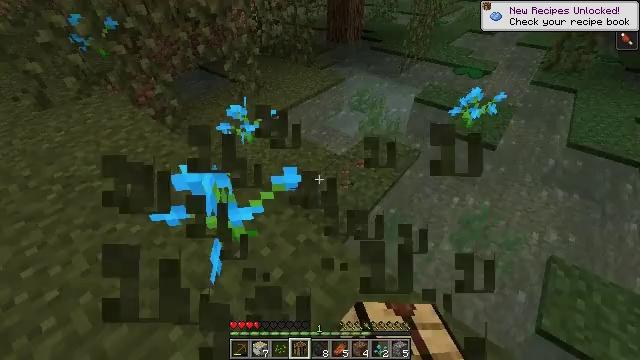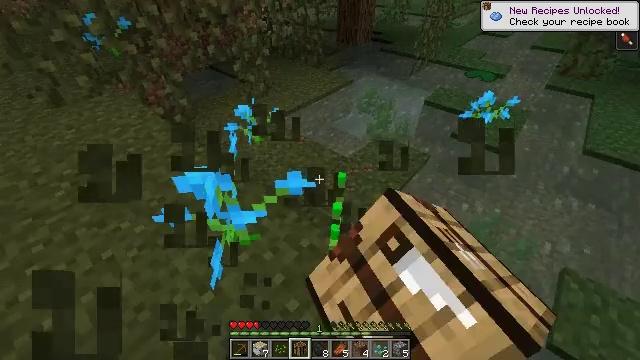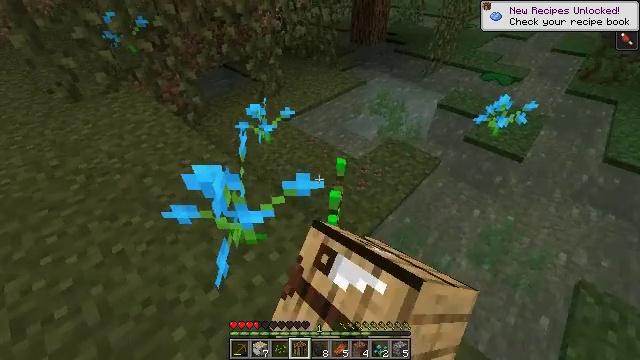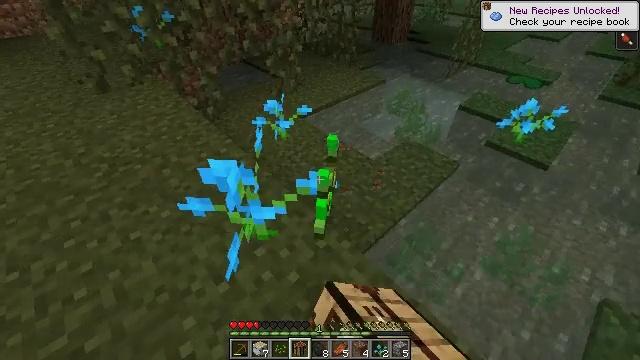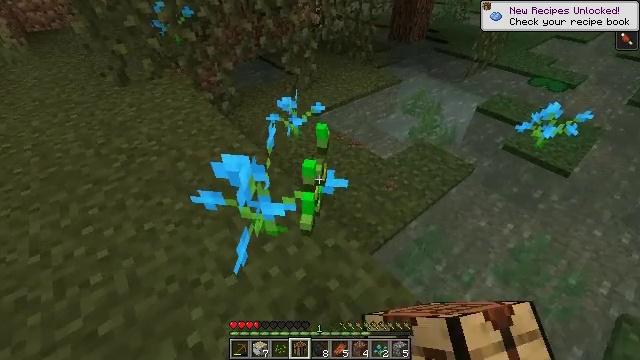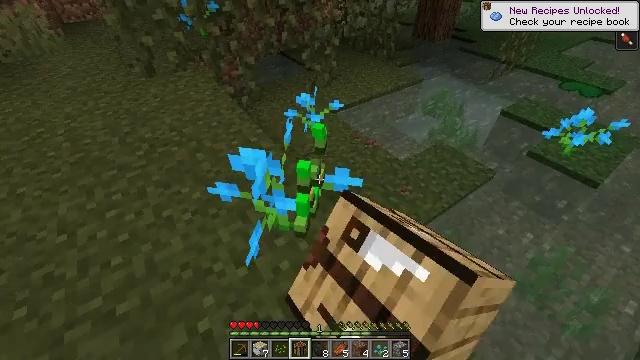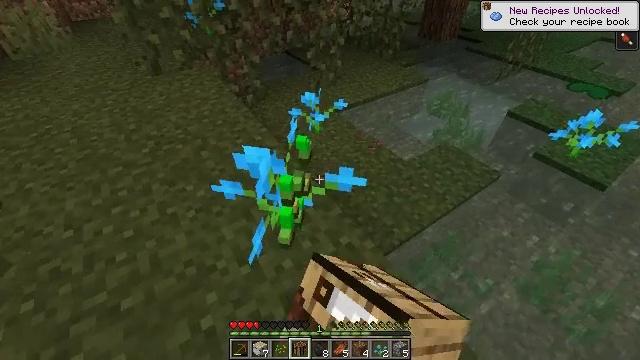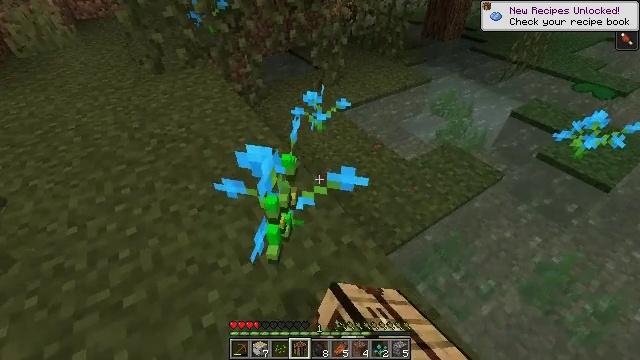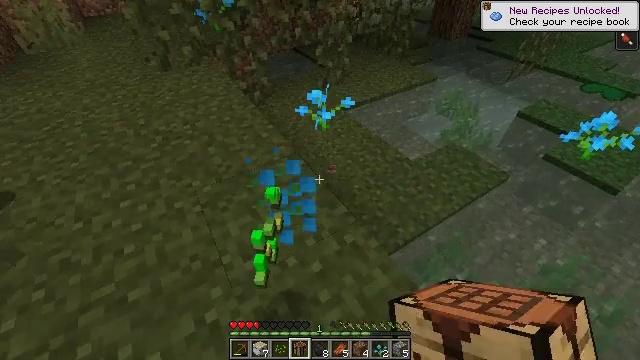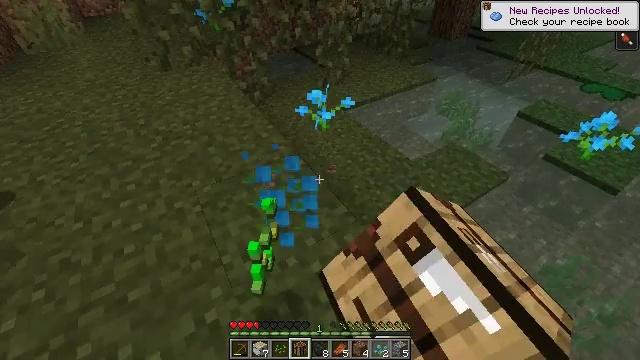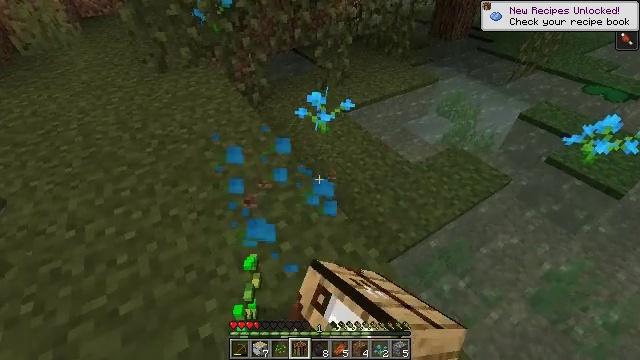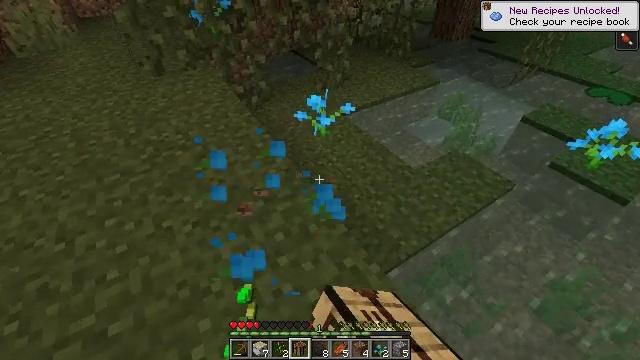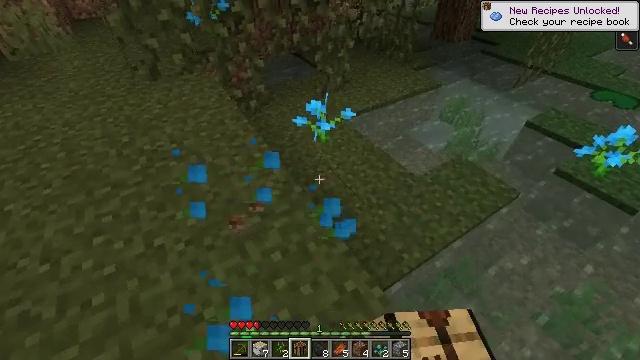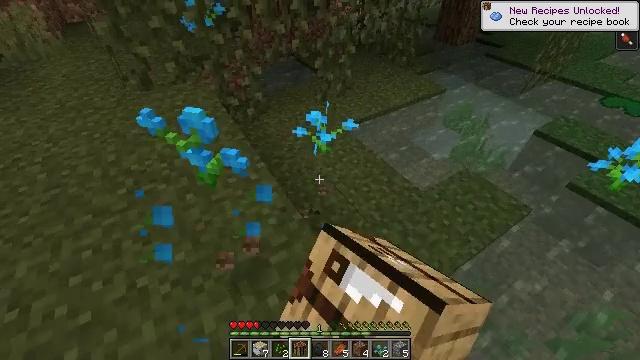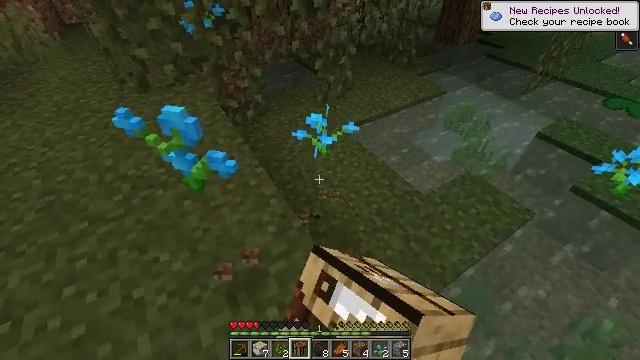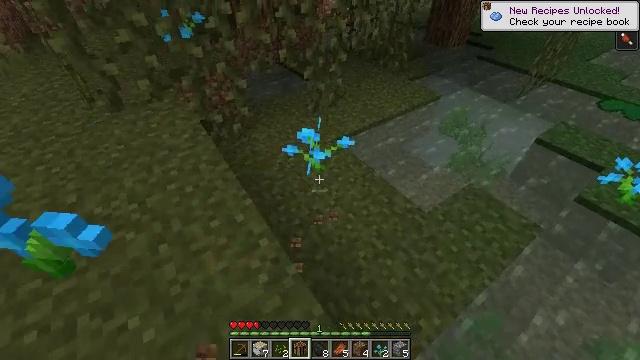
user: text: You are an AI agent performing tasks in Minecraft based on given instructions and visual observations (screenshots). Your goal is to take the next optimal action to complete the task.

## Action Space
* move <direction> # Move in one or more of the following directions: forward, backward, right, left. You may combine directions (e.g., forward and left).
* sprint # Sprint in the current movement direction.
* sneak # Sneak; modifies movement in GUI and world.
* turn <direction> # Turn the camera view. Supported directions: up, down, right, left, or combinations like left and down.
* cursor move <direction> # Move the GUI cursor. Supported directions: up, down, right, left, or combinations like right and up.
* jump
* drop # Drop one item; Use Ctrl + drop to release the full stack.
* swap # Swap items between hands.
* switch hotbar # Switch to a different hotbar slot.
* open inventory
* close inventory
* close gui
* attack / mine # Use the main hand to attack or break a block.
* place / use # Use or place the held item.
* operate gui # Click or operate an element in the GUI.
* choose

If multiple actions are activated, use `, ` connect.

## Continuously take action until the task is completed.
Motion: motion action
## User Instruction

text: Gather the blue orchid in the field.
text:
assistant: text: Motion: turn left, attack / mine
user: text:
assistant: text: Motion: turn left, attack / mine
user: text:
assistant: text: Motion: turn left, attack / mine
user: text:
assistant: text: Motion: turn left, attack / mine
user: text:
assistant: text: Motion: turn left, attack / mine
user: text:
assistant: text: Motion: turn left, attack / mine
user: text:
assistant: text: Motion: attack / mine
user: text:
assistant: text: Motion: turn left, attack / mine
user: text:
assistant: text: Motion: attack / mine
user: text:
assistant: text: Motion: move forward, attack / mine
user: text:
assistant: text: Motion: move forward, attack / mine
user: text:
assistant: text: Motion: move forward, attack / mine
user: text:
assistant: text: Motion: move forward, attack / mine
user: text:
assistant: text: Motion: move forward, attack / mine
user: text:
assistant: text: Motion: move forward, turn right
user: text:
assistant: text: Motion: move forward, turn right
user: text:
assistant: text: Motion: move forward
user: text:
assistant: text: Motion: move forward
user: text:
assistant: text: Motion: move forward, turn down
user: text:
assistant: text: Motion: move forward
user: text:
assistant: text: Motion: move forward
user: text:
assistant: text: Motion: move forward, turn left, attack / mine
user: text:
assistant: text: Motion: move forward, attack / mine
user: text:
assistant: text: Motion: attack / mine
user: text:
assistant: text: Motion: turn left, attack / mine
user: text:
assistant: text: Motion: turn left, attack / mine
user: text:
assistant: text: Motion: turn left, attack / mine
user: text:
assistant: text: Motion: turn left, attack / mine
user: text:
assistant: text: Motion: attack / mine